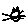
Label: cat